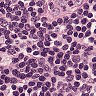
Metastatic tissue present: no